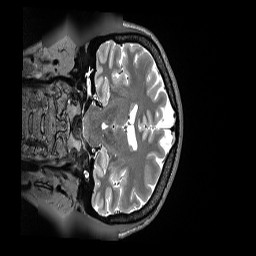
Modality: T2w
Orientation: coronal
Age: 38
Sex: female